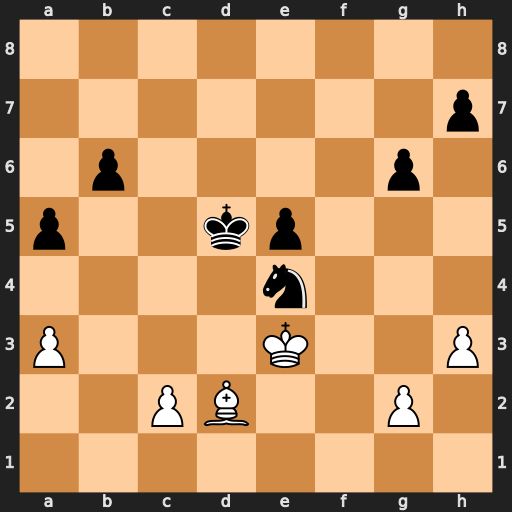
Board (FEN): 8/7p/1p4p1/p2kp3/4n3/P3K2P/2PB2P1/8
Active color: w
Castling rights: -
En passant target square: -
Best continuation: c4+ Kxc4 Kxe4